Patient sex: M
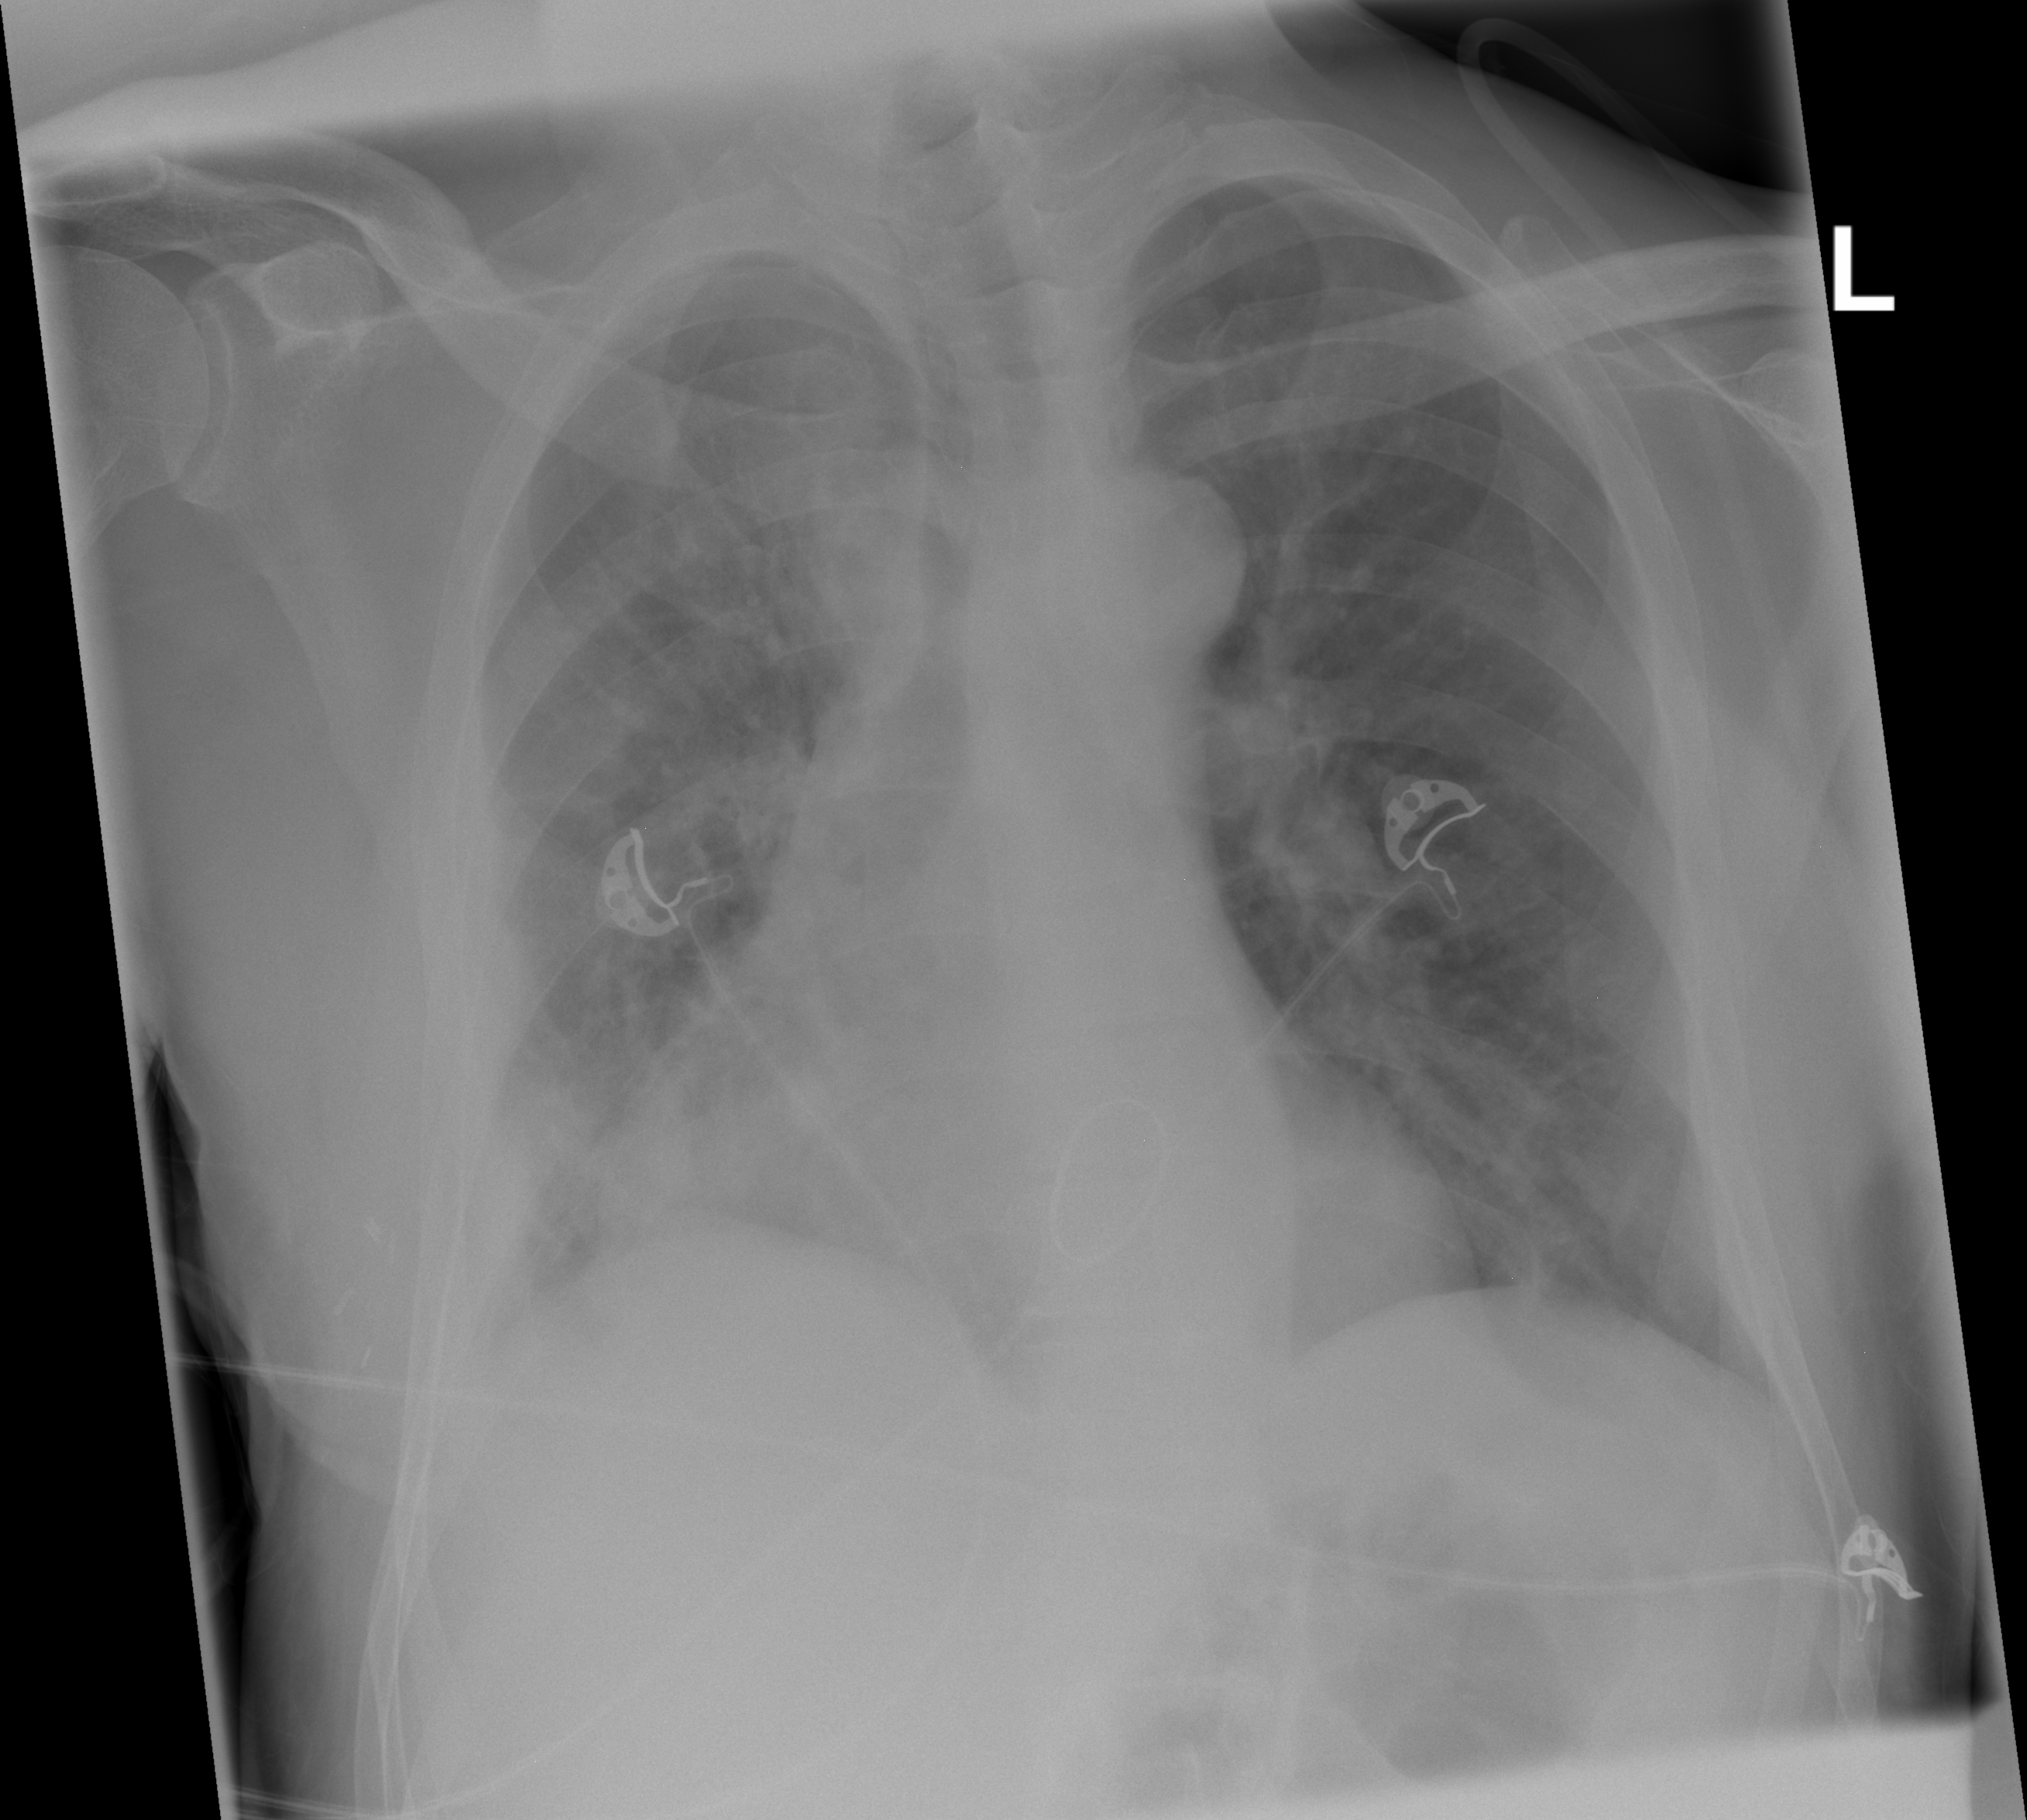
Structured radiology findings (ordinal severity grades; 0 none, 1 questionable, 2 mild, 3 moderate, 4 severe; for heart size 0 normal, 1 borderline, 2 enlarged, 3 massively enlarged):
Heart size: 0
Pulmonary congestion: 0
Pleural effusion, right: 2
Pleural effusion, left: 2
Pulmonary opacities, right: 3
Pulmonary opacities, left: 2
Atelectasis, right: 3
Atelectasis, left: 2